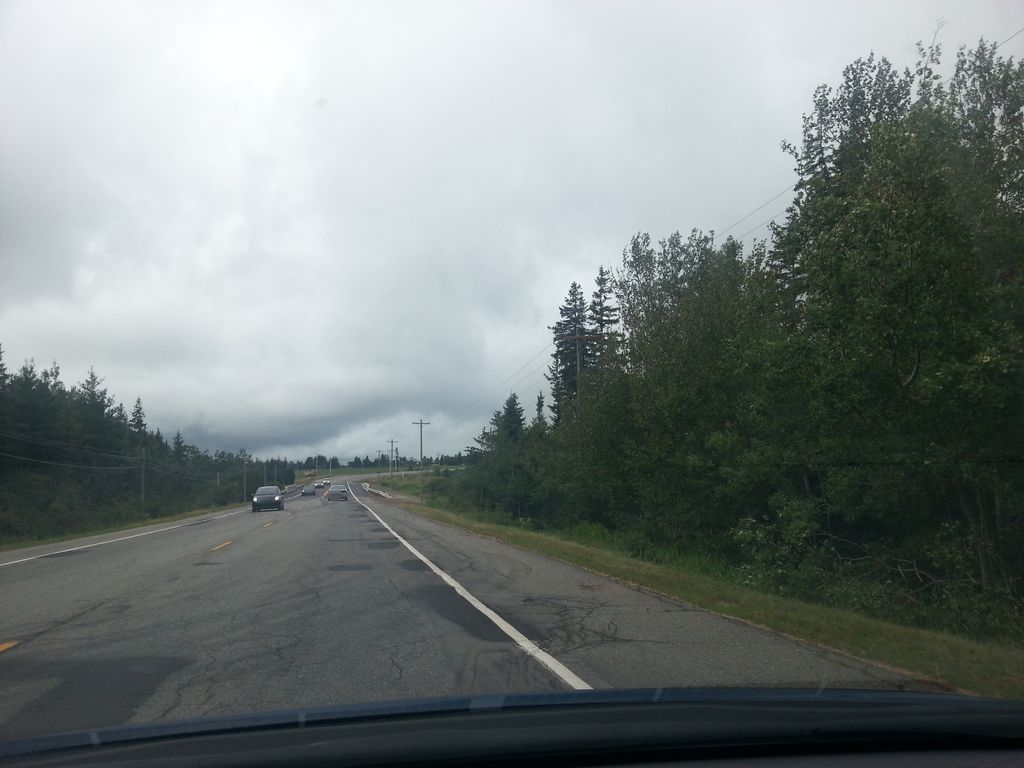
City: charlottetown